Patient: sex M, age 48
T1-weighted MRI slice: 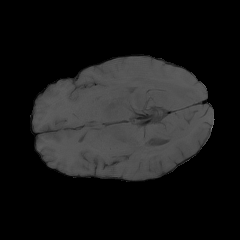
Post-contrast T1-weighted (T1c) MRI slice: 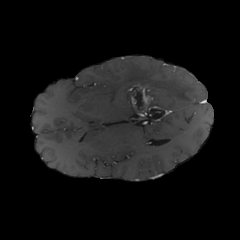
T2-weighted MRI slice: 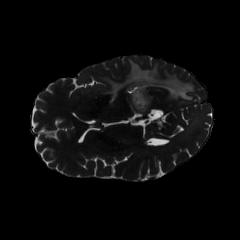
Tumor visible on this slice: yes
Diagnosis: Glioblastoma, IDH-wildtype
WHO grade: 4